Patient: sex F, age 74
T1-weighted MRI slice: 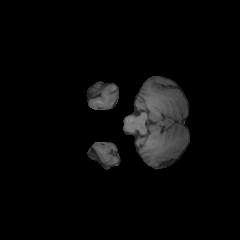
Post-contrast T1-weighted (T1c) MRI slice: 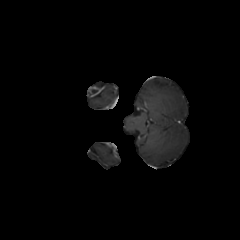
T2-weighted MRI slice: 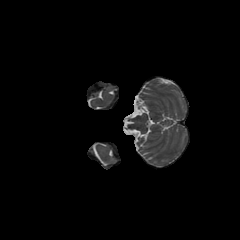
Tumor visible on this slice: no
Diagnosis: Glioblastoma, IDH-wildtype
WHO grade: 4